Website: bh-photo
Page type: stored-credit-cards
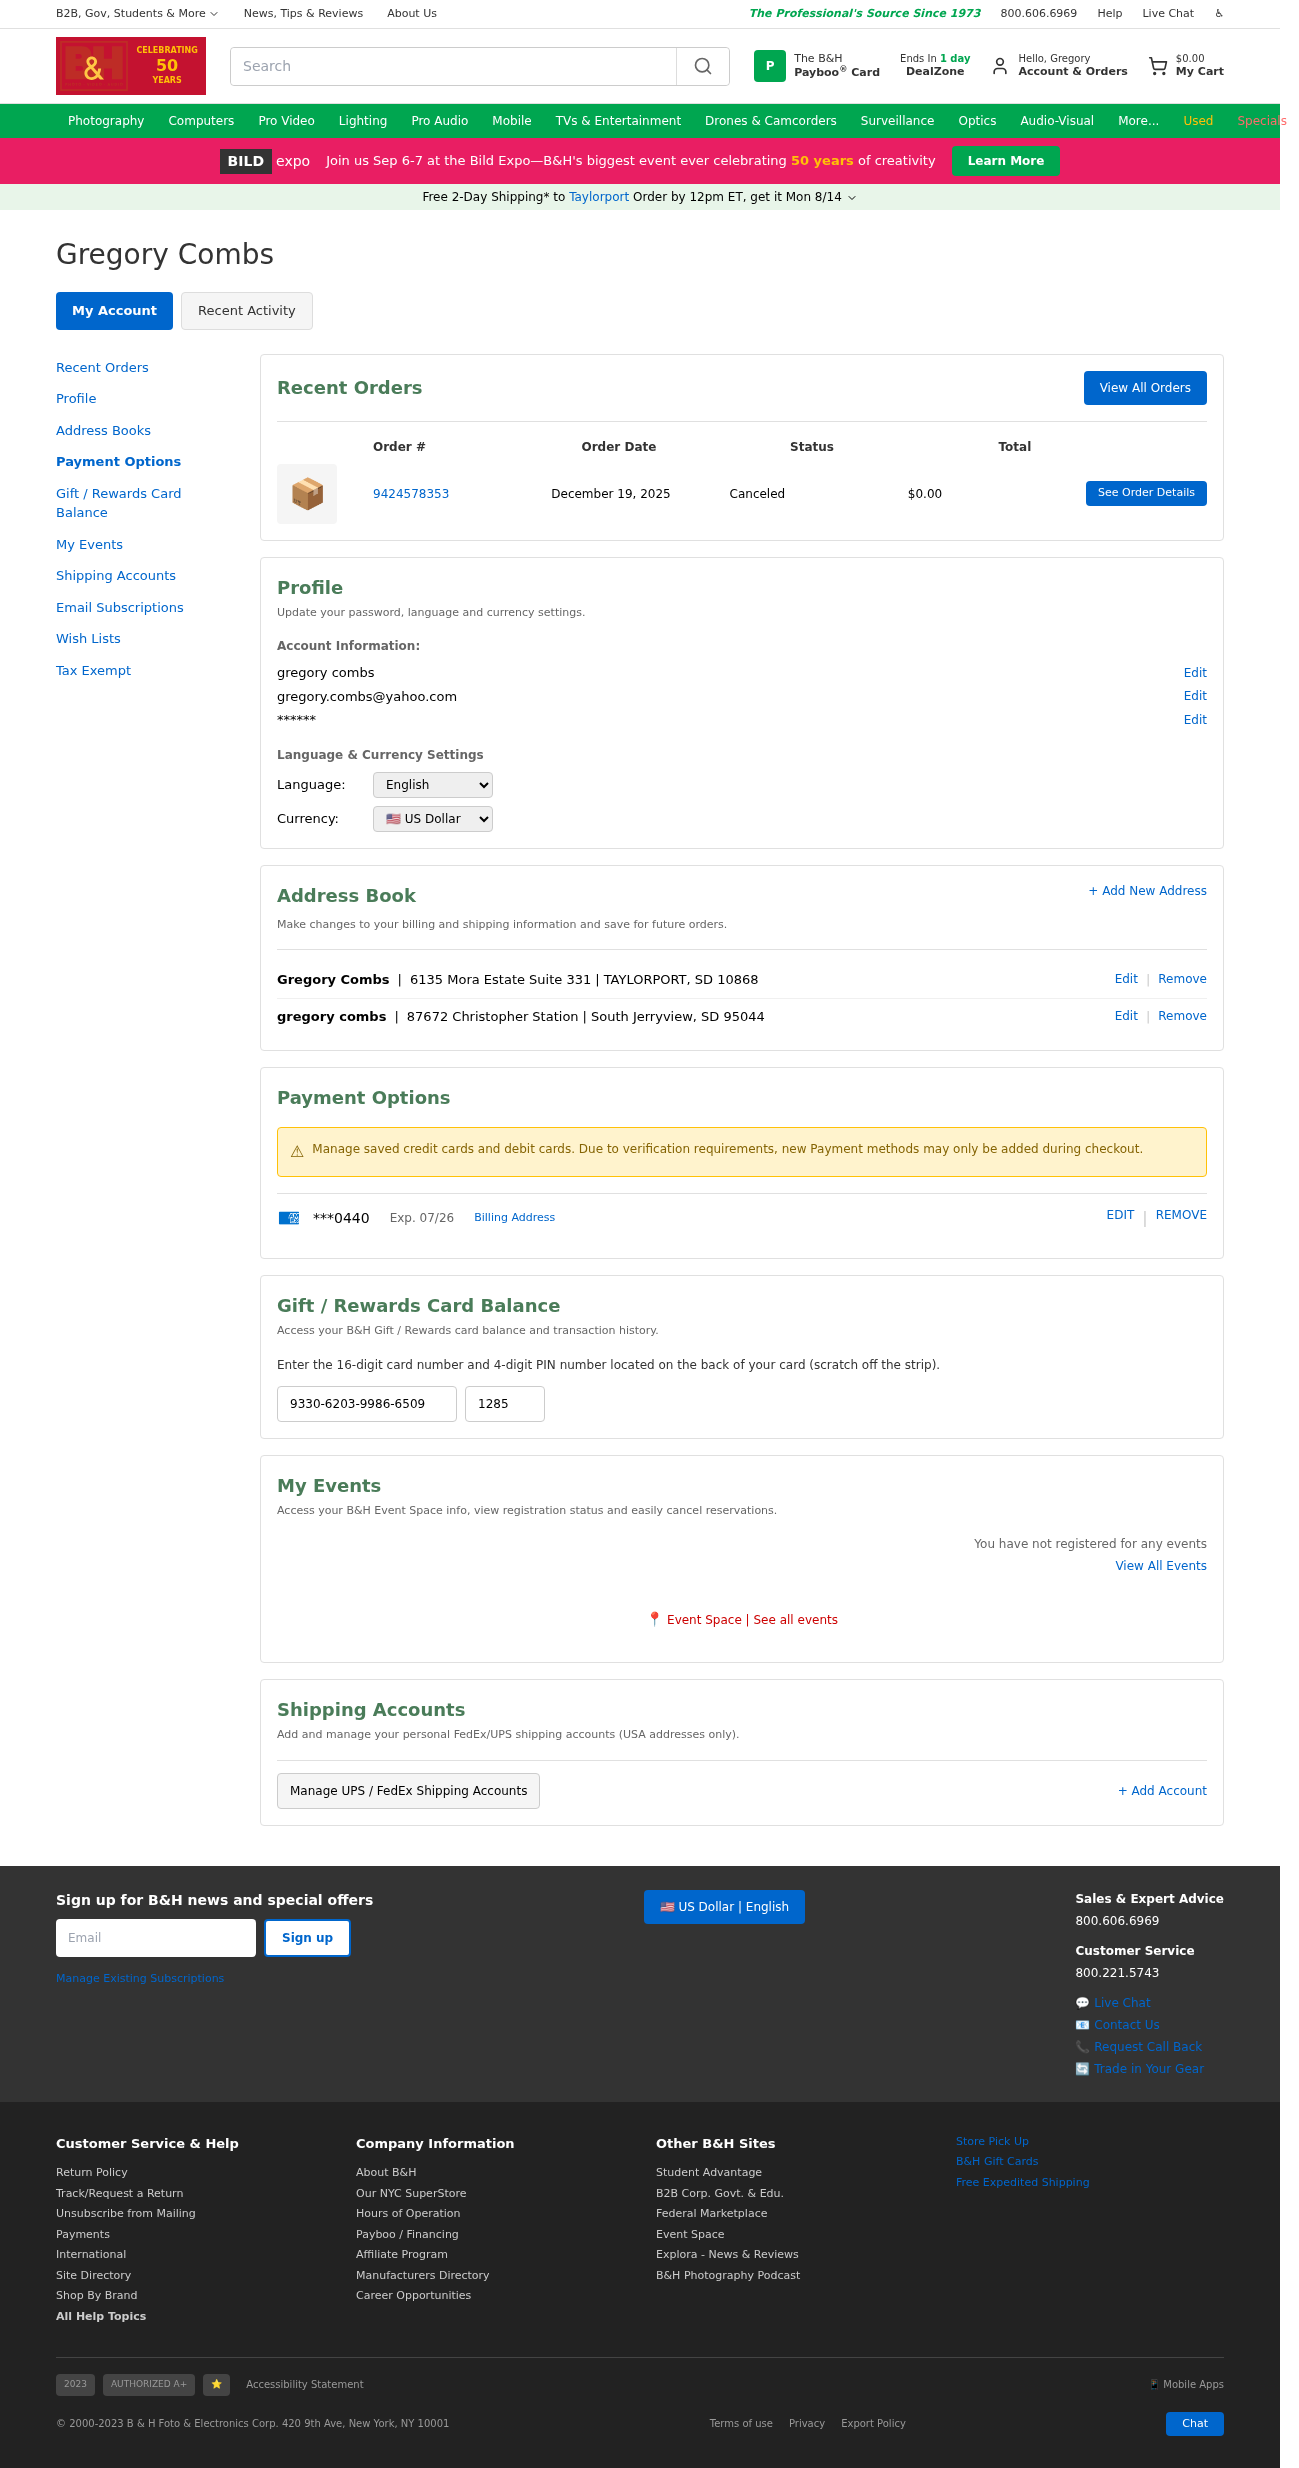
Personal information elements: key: PII_CARD_EXPIRY
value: Exp. 07/26
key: PII_CARD_LAST4
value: ***0440
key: PII_CITY
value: Taylorport
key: PII_EMAIL
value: gregory.combs@yahoo.com
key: PII_FIRSTNAME
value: Gregory
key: PII_FULLNAME
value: gregory combs
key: PII_FULLNAME
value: Gregory Combs
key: PII_LOCATION1_CITY_STATE_ZIP
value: South Jerryview, SD 95044
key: PII_LOCATION1_STREET
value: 87672 Christopher Station
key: PII_STREET
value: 6135 Mora Estate Suite 331
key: PII_CITY_STATE_ZIP
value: TAYLORPORT, SD 10868
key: PII_GIFT_CODE
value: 9330-6203-9986-6509
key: PII_GIFT_PIN
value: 1285
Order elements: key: ORDER_SUBTOTAL
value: $0.00
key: ORDER_ID
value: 9424578353
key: ORDER_DATE
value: December 19, 2025
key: ORDER_TOTAL
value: $0.00
Search elements: key: HEADER_SEARCH
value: Search